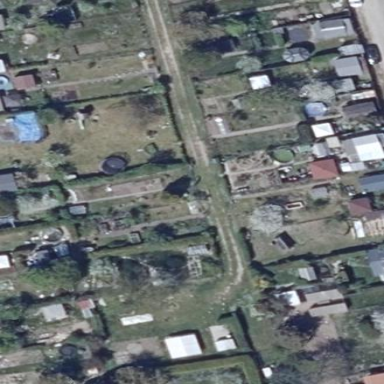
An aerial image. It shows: Area designated for allotments.